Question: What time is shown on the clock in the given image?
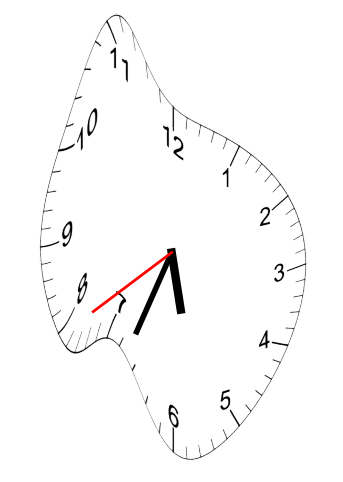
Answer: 05:33:39